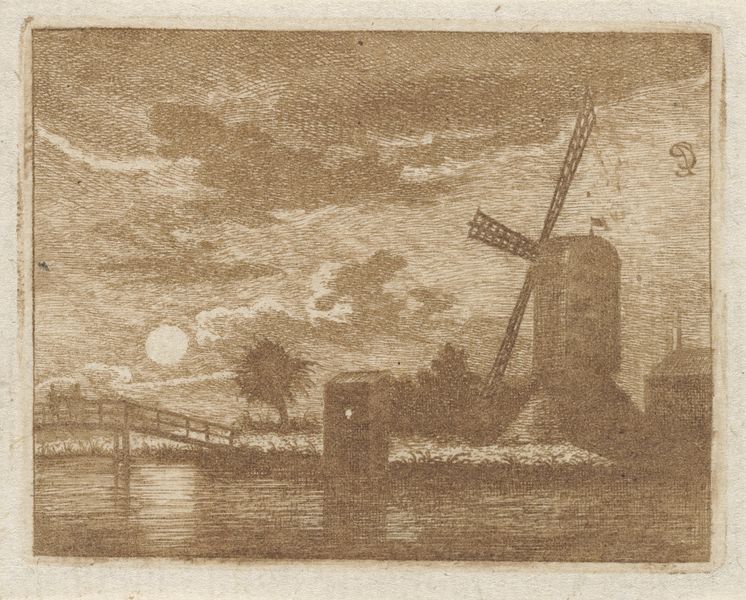
Titel: Riviergezicht met een molen, bij nacht
Künstler: Caspar Jacobsz. Philips
Standort: Amsterdam
Institution: Rijksmuseum
Schlagwörter: soleil, riviere, pont, moulin, berge, terne